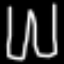
Label: pants